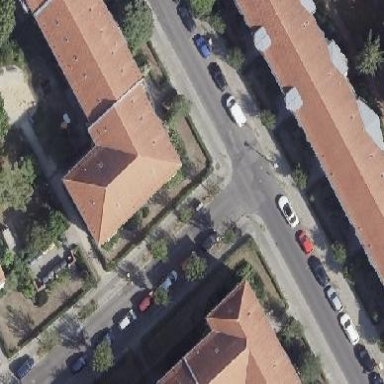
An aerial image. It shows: Apartment building with hipped roof.